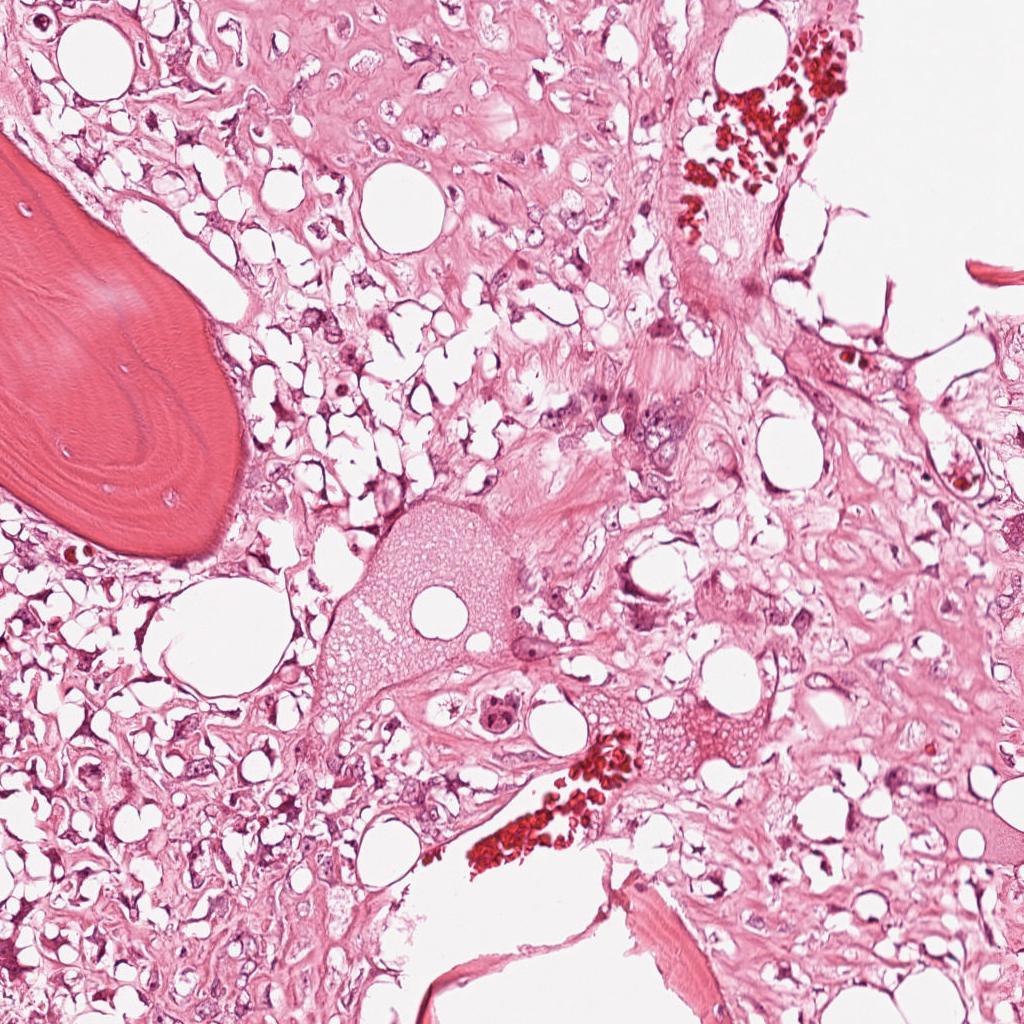
Label: Viable